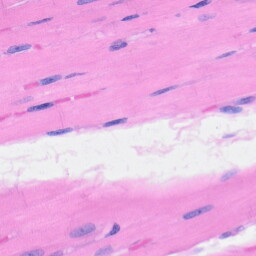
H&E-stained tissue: Heart